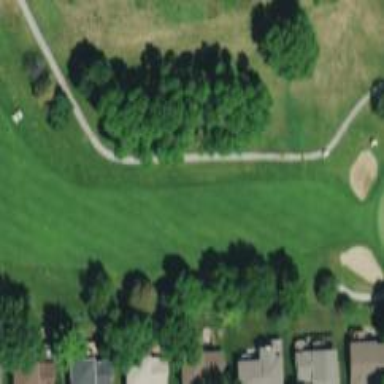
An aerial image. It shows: Grassy area designated as golf fairway.